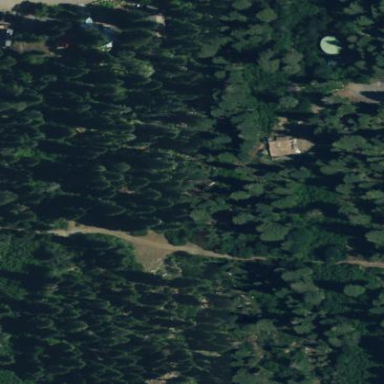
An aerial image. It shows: Evergreen woodland with needle-leaved trees.